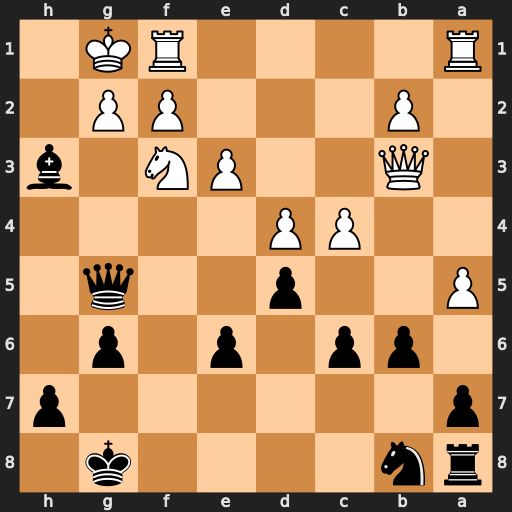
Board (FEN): rn4k1/p6p/1pp1p1p1/P2p2q1/2PP4/1Q2PN1b/1P3PP1/R4RK1
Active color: b
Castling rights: -
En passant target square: -
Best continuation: Qxg2#